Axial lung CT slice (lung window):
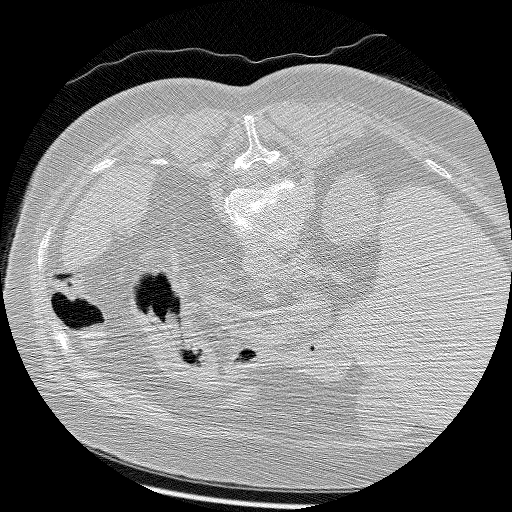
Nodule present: no